Interaction volume radius: 5 \u00c5
Interaction volume height: 10 \u00c5
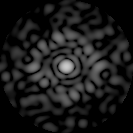
Disorder parameter: 0.8259